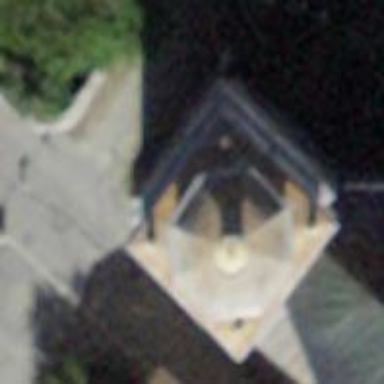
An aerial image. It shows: Building with bell tower which serves as tower structure.